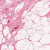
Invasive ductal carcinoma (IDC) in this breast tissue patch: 0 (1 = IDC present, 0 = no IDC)